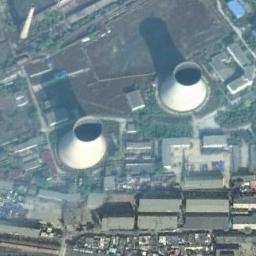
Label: thermal_power_station